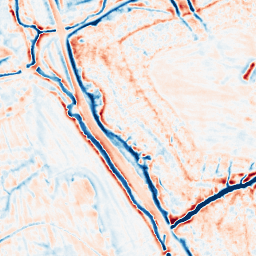
Category: edge_preserving
Decomposition family: bilateral
Decomposition parameters: d: 15
sigma_color: 25
sigma_space: 100
Upsampling method: bilinear
Upsampling parameters: scale: 2
Upsampling scale: 2